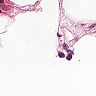
Metastatic tissue present: no